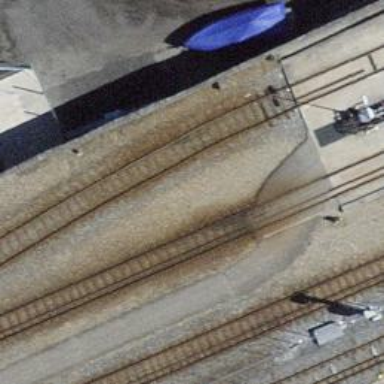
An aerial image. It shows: Single railway spur track.